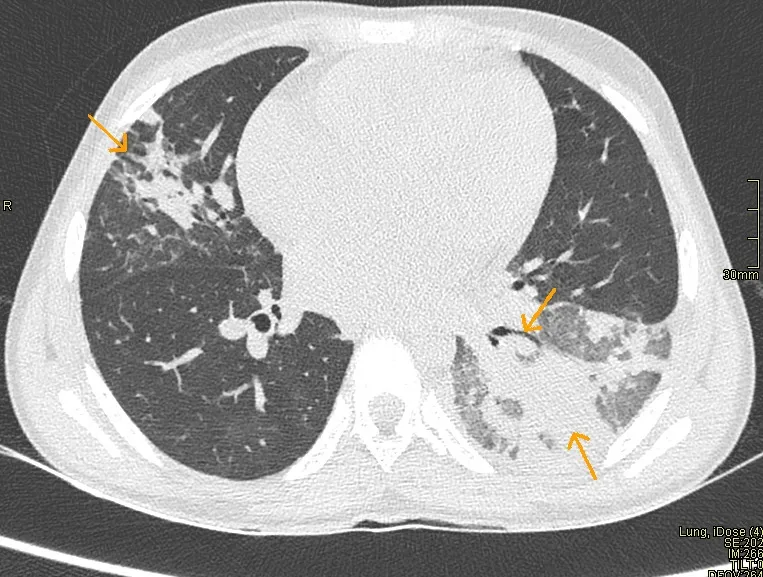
With air bronchogram (arrow on left-. Accompanied by peripheral sub-pleural patchy ground glass opacities (arrow right).
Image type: radiology (ct)